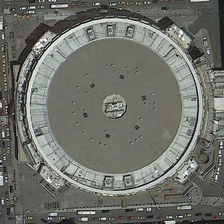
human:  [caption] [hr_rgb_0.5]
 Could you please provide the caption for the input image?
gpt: four roads are around a circle building .

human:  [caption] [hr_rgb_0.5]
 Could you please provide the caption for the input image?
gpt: four roads are around a circle building .

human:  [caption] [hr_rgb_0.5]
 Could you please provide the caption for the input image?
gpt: four roads are around a circle building .

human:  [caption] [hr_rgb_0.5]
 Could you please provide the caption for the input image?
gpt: four roads are around a circle building .

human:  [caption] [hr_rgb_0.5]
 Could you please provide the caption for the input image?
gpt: four roads are around a circle building .